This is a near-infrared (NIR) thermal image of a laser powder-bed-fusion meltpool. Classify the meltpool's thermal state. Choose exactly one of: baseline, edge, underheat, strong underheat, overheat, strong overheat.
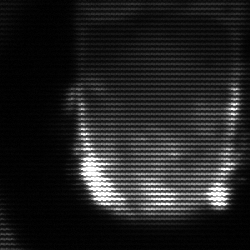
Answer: baseline